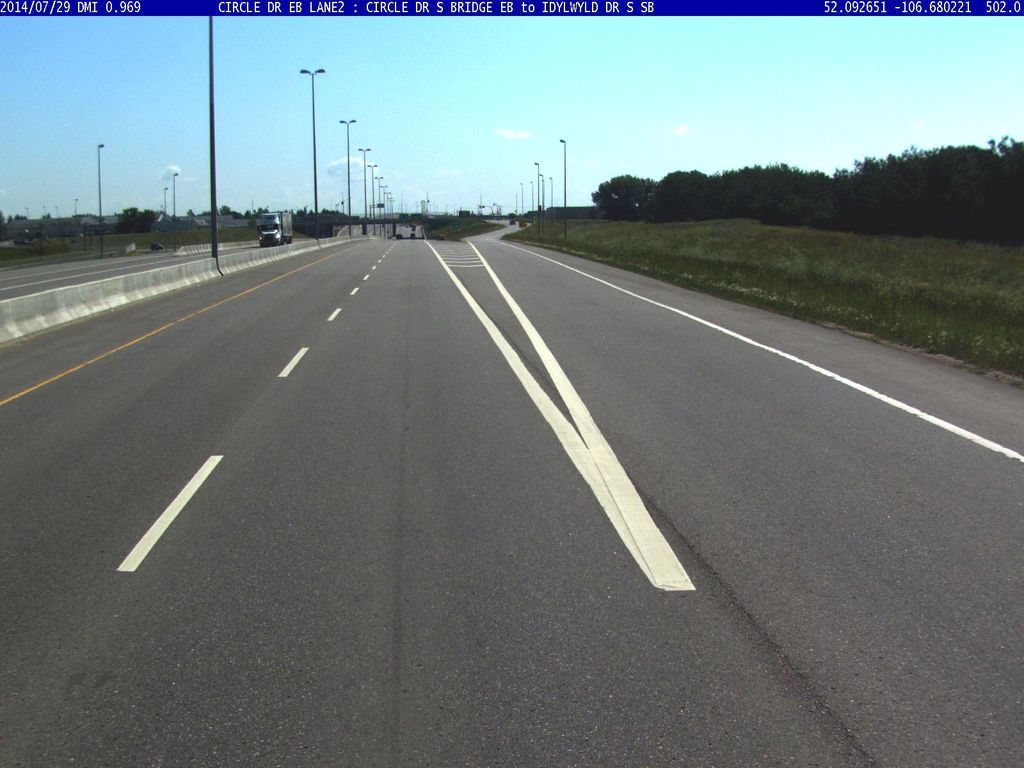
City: saskatoon